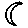
Label: moon